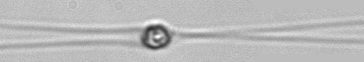
Label: Chaetoceros_danicus